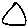
Label: triangle